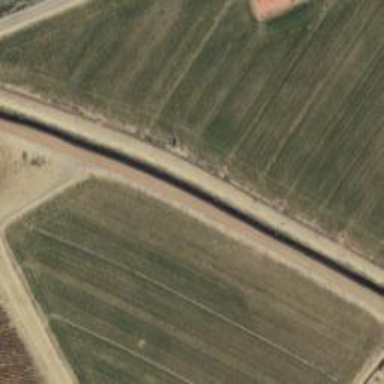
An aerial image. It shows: Irrigation canal designed for service purposes.